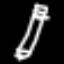
Label: pencil